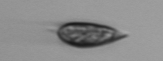
Label: Prorocentrum_triestinum